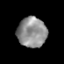
Tissue: prostate
Cell type: T cells
Senescence score: 0.3372
Nuclear area (px): 859
Mean DAPI intensity: 143.13